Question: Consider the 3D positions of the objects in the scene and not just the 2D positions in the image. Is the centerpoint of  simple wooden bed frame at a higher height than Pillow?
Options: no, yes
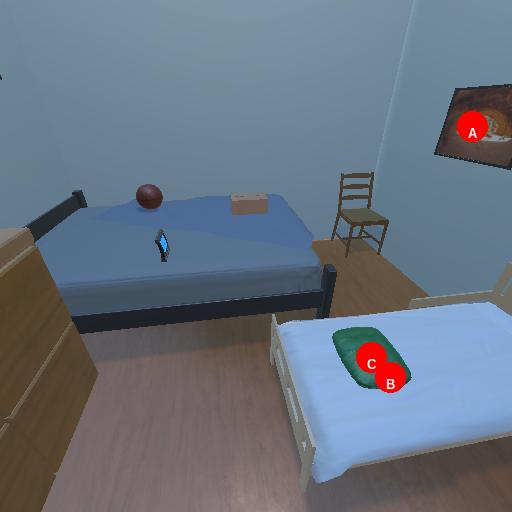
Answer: no